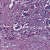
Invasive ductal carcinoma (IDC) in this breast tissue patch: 1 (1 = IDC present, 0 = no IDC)